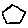
Label: hexagon